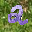
Label: 2